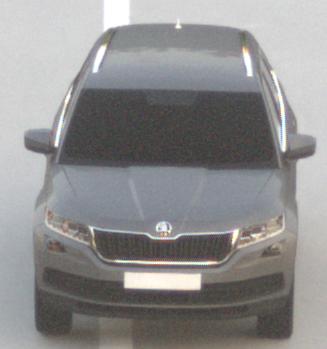
Make: Skoda
Model: Kodiaq 1.4 TSI
Detailed model: Kodiaq
Model produced from: 2017/03
Model produced until: 2018/05
Doors: 5
Color: gray
Road condition: dry road
Daytime: sunrise or sunset
Contrast: low contrast